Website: bh-photo
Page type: review-order
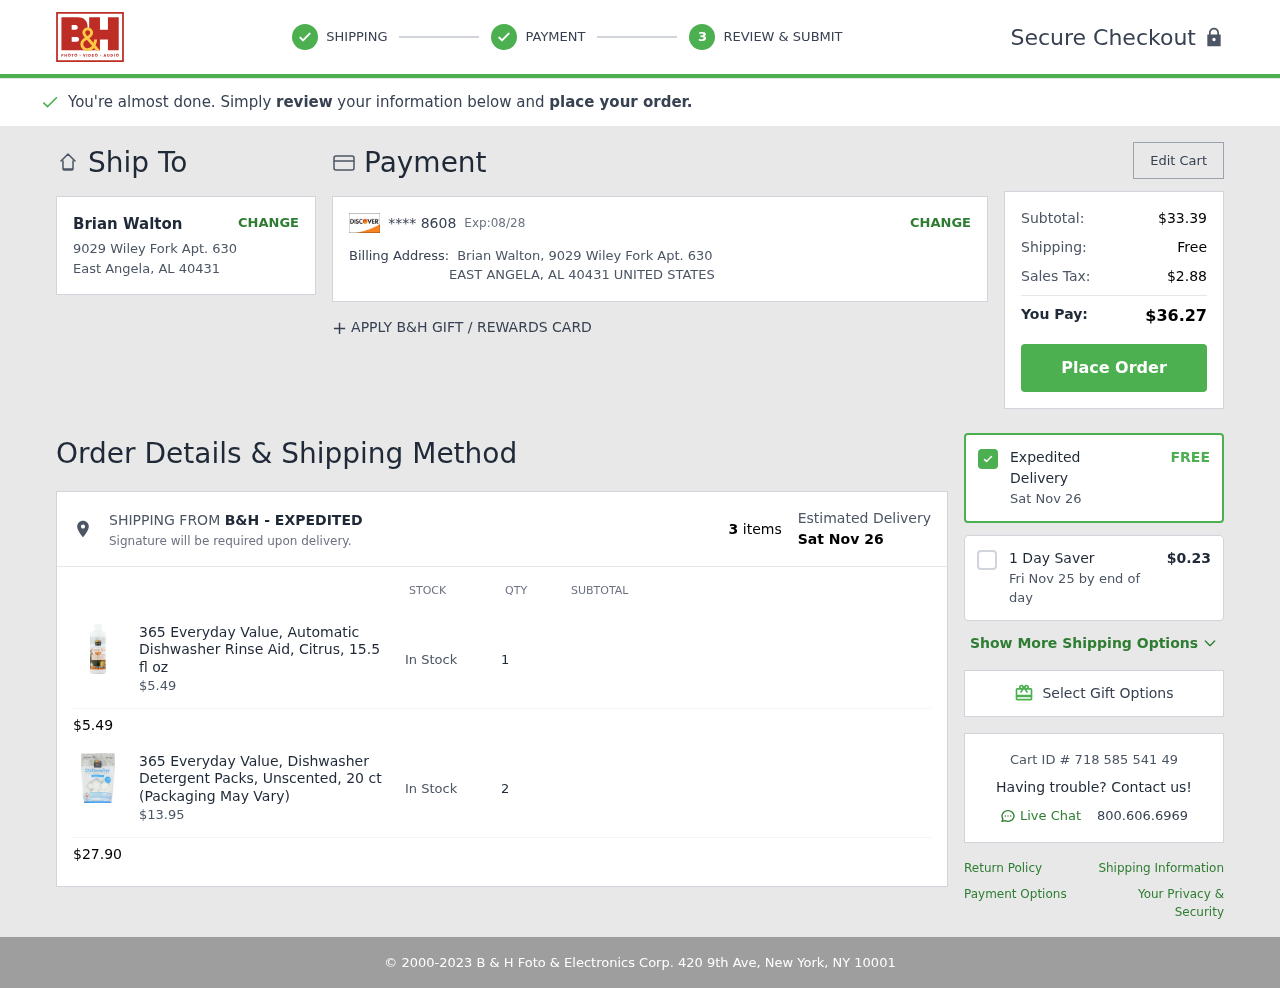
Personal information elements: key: PII_CARD_EXPIRY
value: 08/28
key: PII_CARD_LAST4
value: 8608
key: PII_CITY
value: East Angela
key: PII_COUNTRY
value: UNITED STATES
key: PII_FULLNAME
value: Brian Walton
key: PII_POSTCODE
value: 40431
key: PII_STATE_ABBR
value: AL
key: PII_STREET
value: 9029 Wiley Fork Apt. 630
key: PII_STREET2
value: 9029 Wiley Fork Apt. 630
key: PII_FULLNAME2
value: Brian Walton
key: PII_CITY2
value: EAST ANGELA
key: PII_STATE_ABBR2
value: AL
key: PII_POSTCODE_FULL
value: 40431
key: PII_POSTCODE_NUMERIC
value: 40431
Product elements: key: PRODUCT1_NAME
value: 365 Everyday Value, Automatic Dishwasher Rinse Aid, Citrus, 15.5 fl oz
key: PRODUCT1_PRICE
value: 5.49
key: PRODUCT1_QUANTITY
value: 1
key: PRODUCT2_NAME
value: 365 Everyday Value, Dishwasher Detergent Packs, Unscented, 20 ct (Packaging May Vary)
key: PRODUCT2_PRICE
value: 13.95
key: PRODUCT2_QUANTITY
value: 2
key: PRODUCT1_SUBTOTAL
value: $5.49
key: PRODUCT2_SUBTOTAL
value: $27.90
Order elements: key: ORDER_SUBTOTAL
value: $33.39
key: ORDER_SHIPPING_COST
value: Free
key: ORDER_TAX
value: $2.88
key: ORDER_TOTAL
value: $36.27
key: ORDER_NUM_ITEMS
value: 3 items
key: ORDER_DELIVERY_DATE
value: Sat Nov 26
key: ORDER_DELIVERY_DATE2
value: Sat Nov 26
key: ORDER_DELIVERY_DATE_ALT
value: Fri Nov 25 by end of day
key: ORDER_EXPEDITED_SHIPPING
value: $0.23
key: ORDER_ID
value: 718 585 541 49